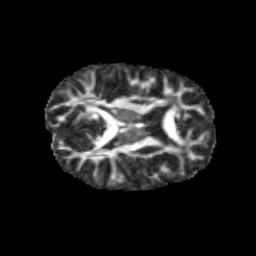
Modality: FA
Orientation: axial
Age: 9
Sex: male
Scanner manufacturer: siemens
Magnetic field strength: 3 T
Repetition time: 3.8 s
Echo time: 0.07 s